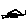
Label: house